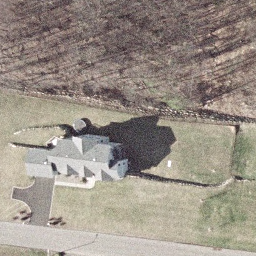
Label: residential